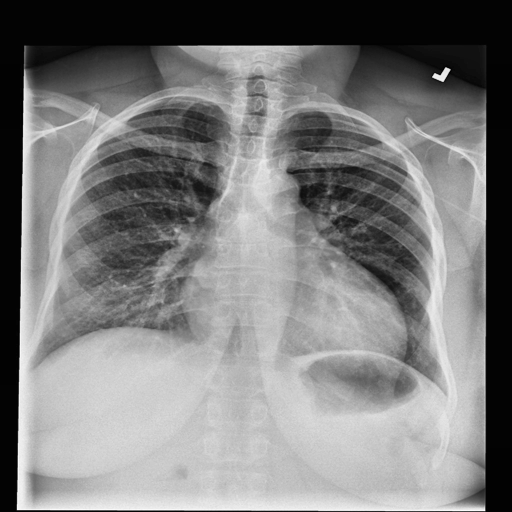
Finding: NORMAL